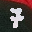
Label: 7